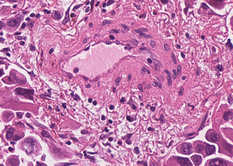
Tumor epithelial tissue: yes
Tumor-associated stroma tissue: yes
Normal tissue: no